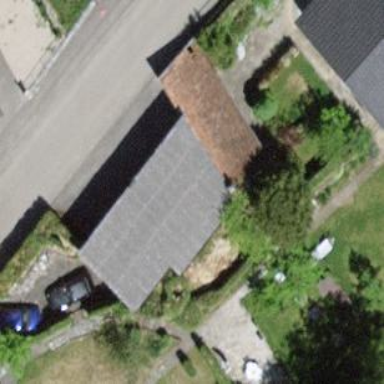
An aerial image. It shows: Garage building.